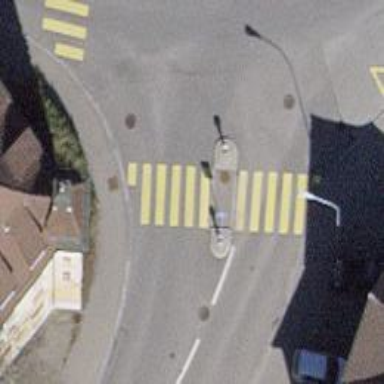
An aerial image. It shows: Zebra crossing with crossing island.